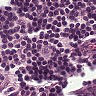
Metastatic tissue present: no